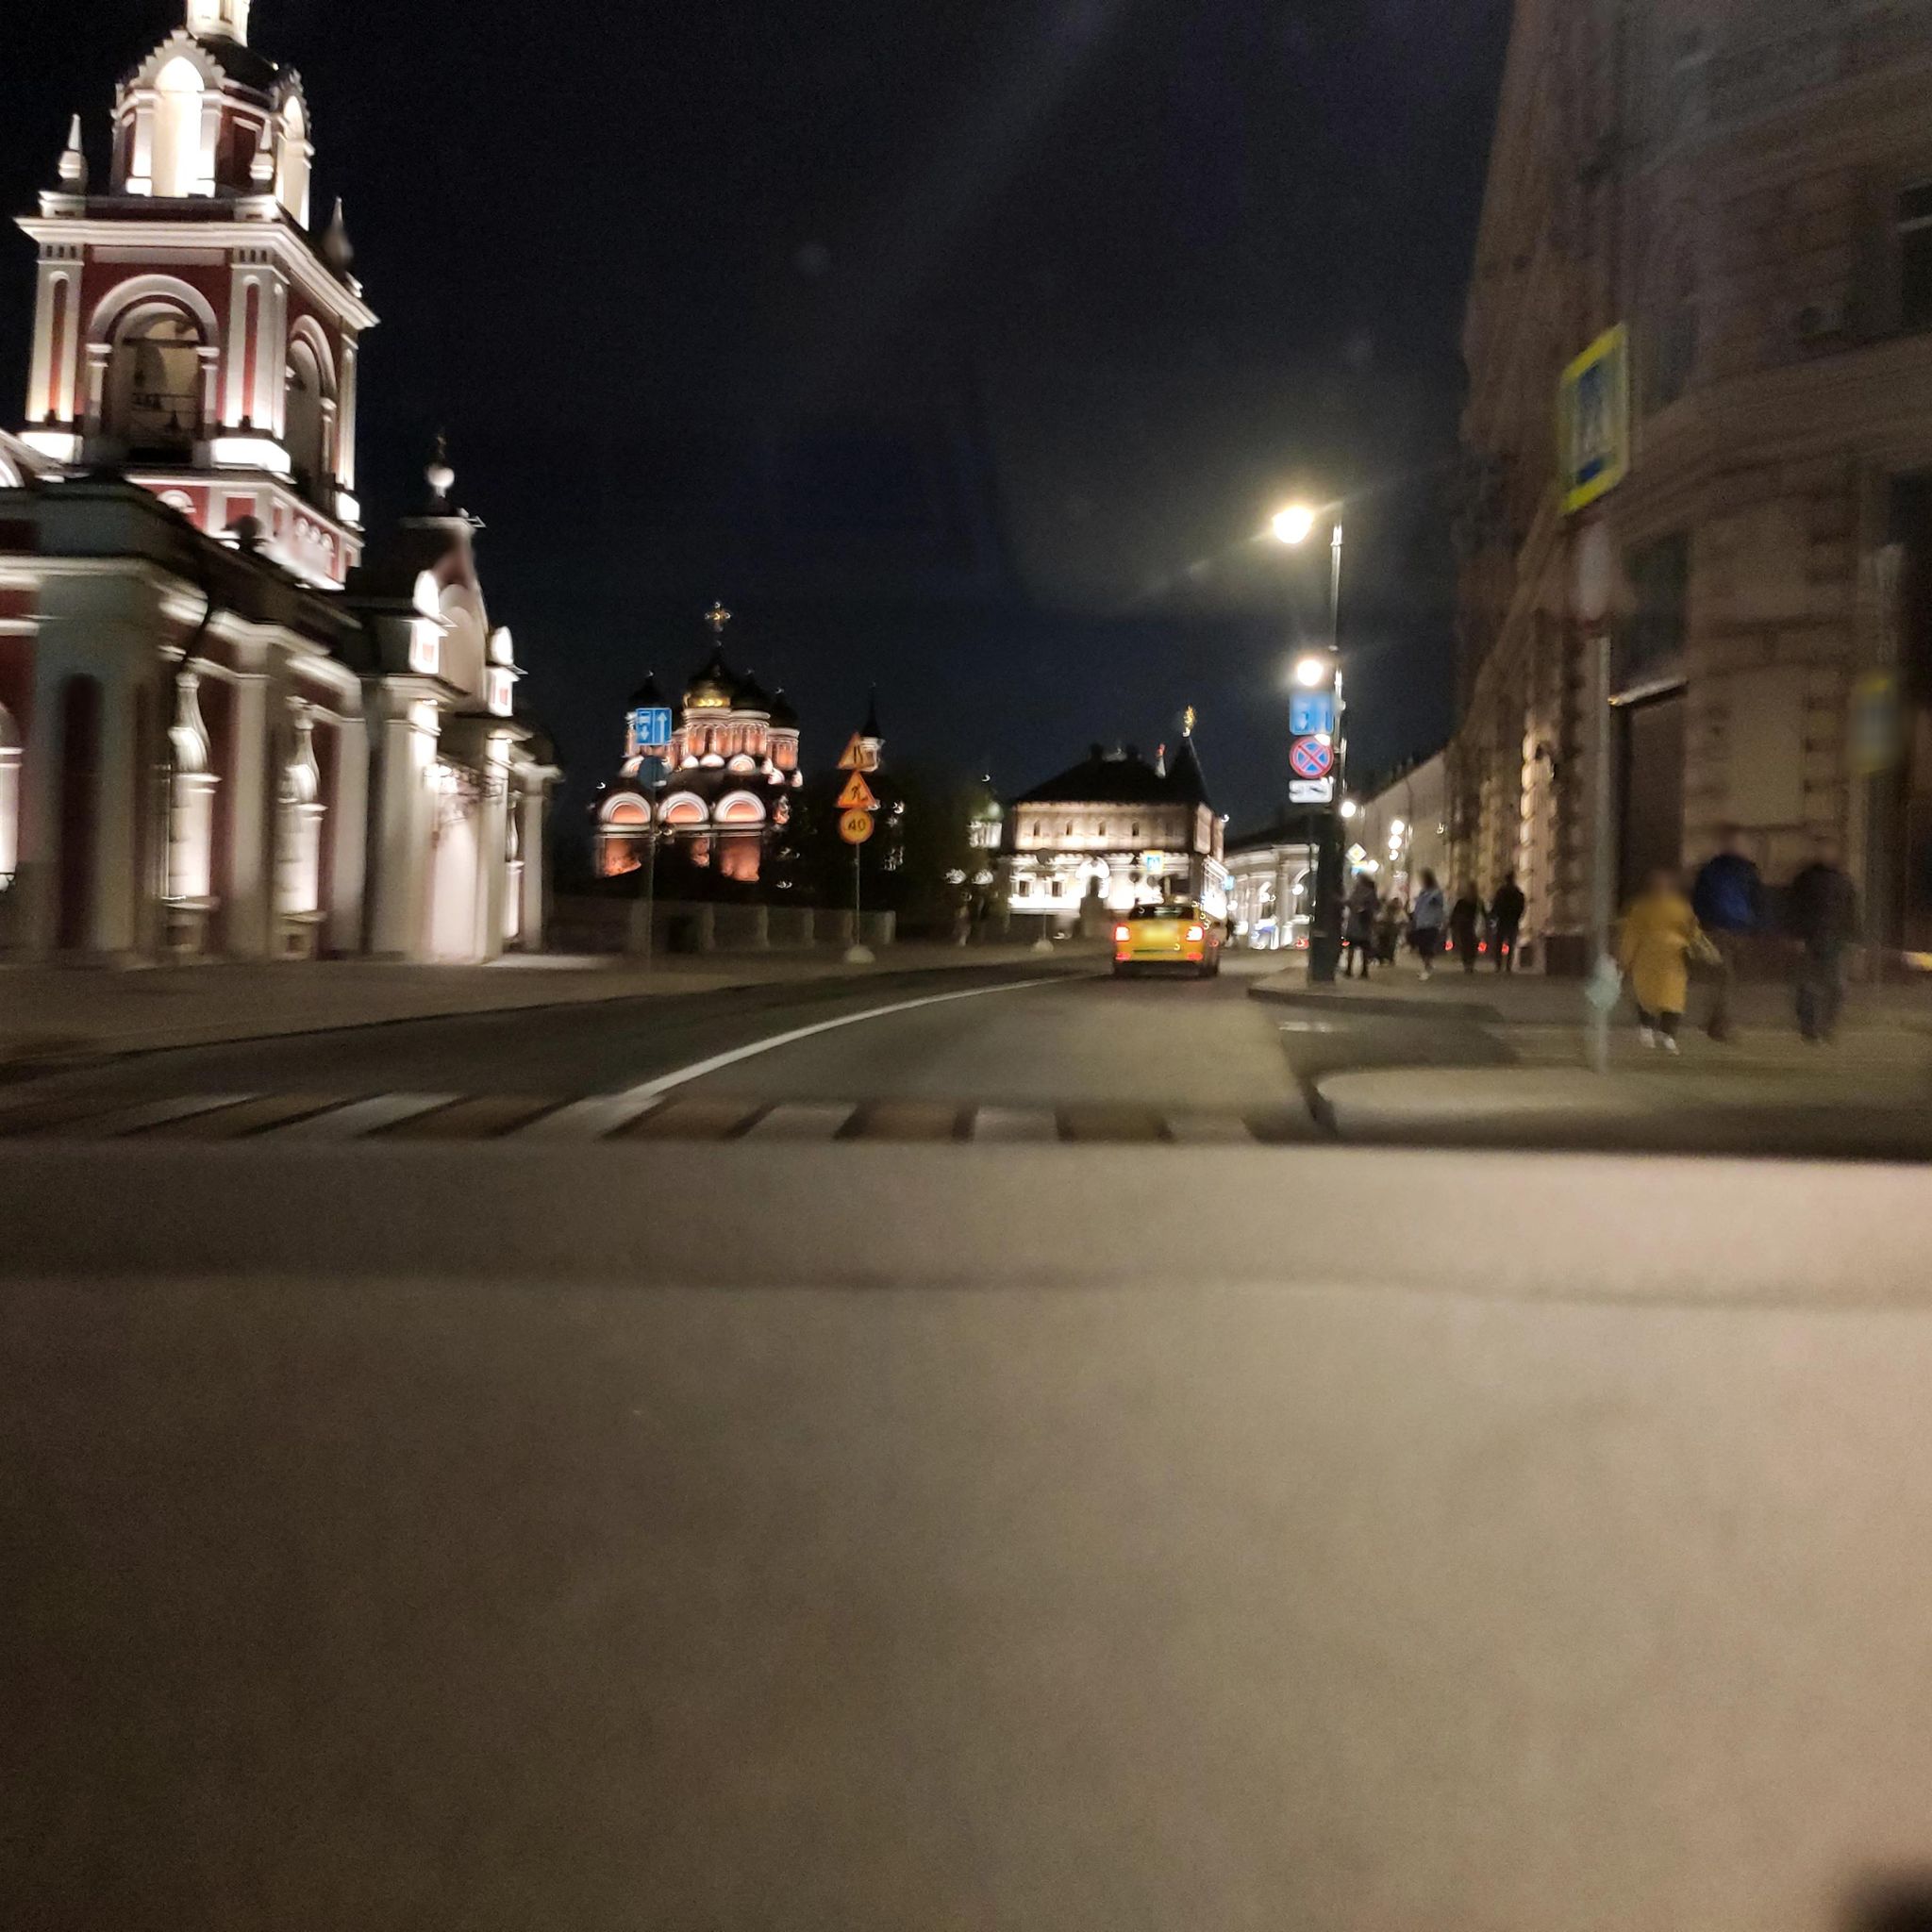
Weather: clear
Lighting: night
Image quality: slightly poor
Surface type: driving surface
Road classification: footway
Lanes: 3
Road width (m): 3.5
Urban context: urban centre
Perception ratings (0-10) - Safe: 5.08, Lively: 7.29, Beautiful: 8.54, Boring: 2.91, Depressing: 2.88, Wealthy: 5.86